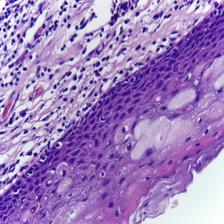
Diagnosis: Normal